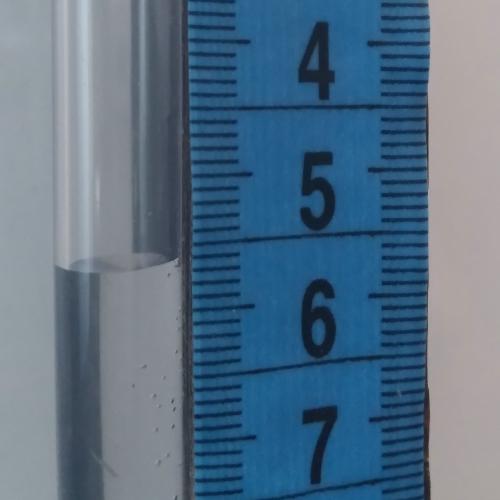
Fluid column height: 5.6 cm